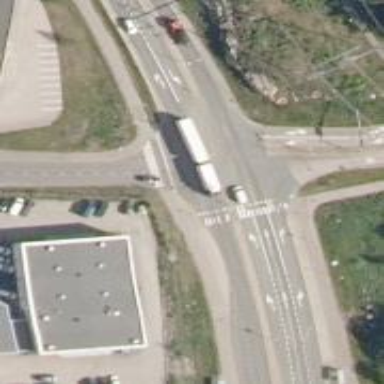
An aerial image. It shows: Asphalt cycleway.